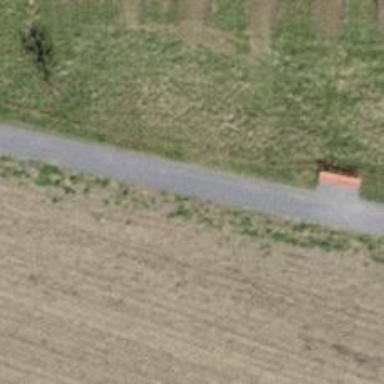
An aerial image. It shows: Agricultural path with compacted grade 2 surface suitable for agricultural vehicles.